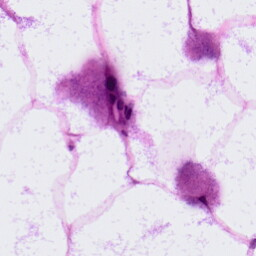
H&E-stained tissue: LymphNode